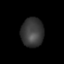
Tissue: lung
Cell type: Pericytes
Senescence score: 0.6068
Nuclear area (px): 645
Mean DAPI intensity: 57.16